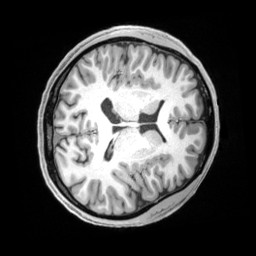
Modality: T1w
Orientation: axial
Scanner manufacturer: siemens
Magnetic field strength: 3 T
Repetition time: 2.5 s
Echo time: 0.00218 s